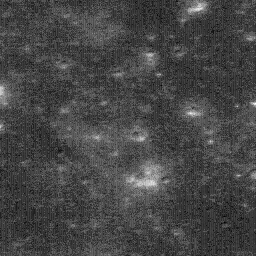
Host type: background_regolith
Lunar coordinates: latitude nan, longitude nan